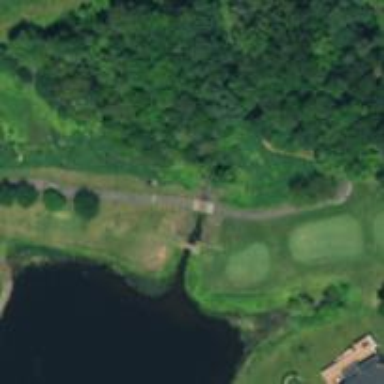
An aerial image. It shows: Service road used as golf cart path.